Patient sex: M
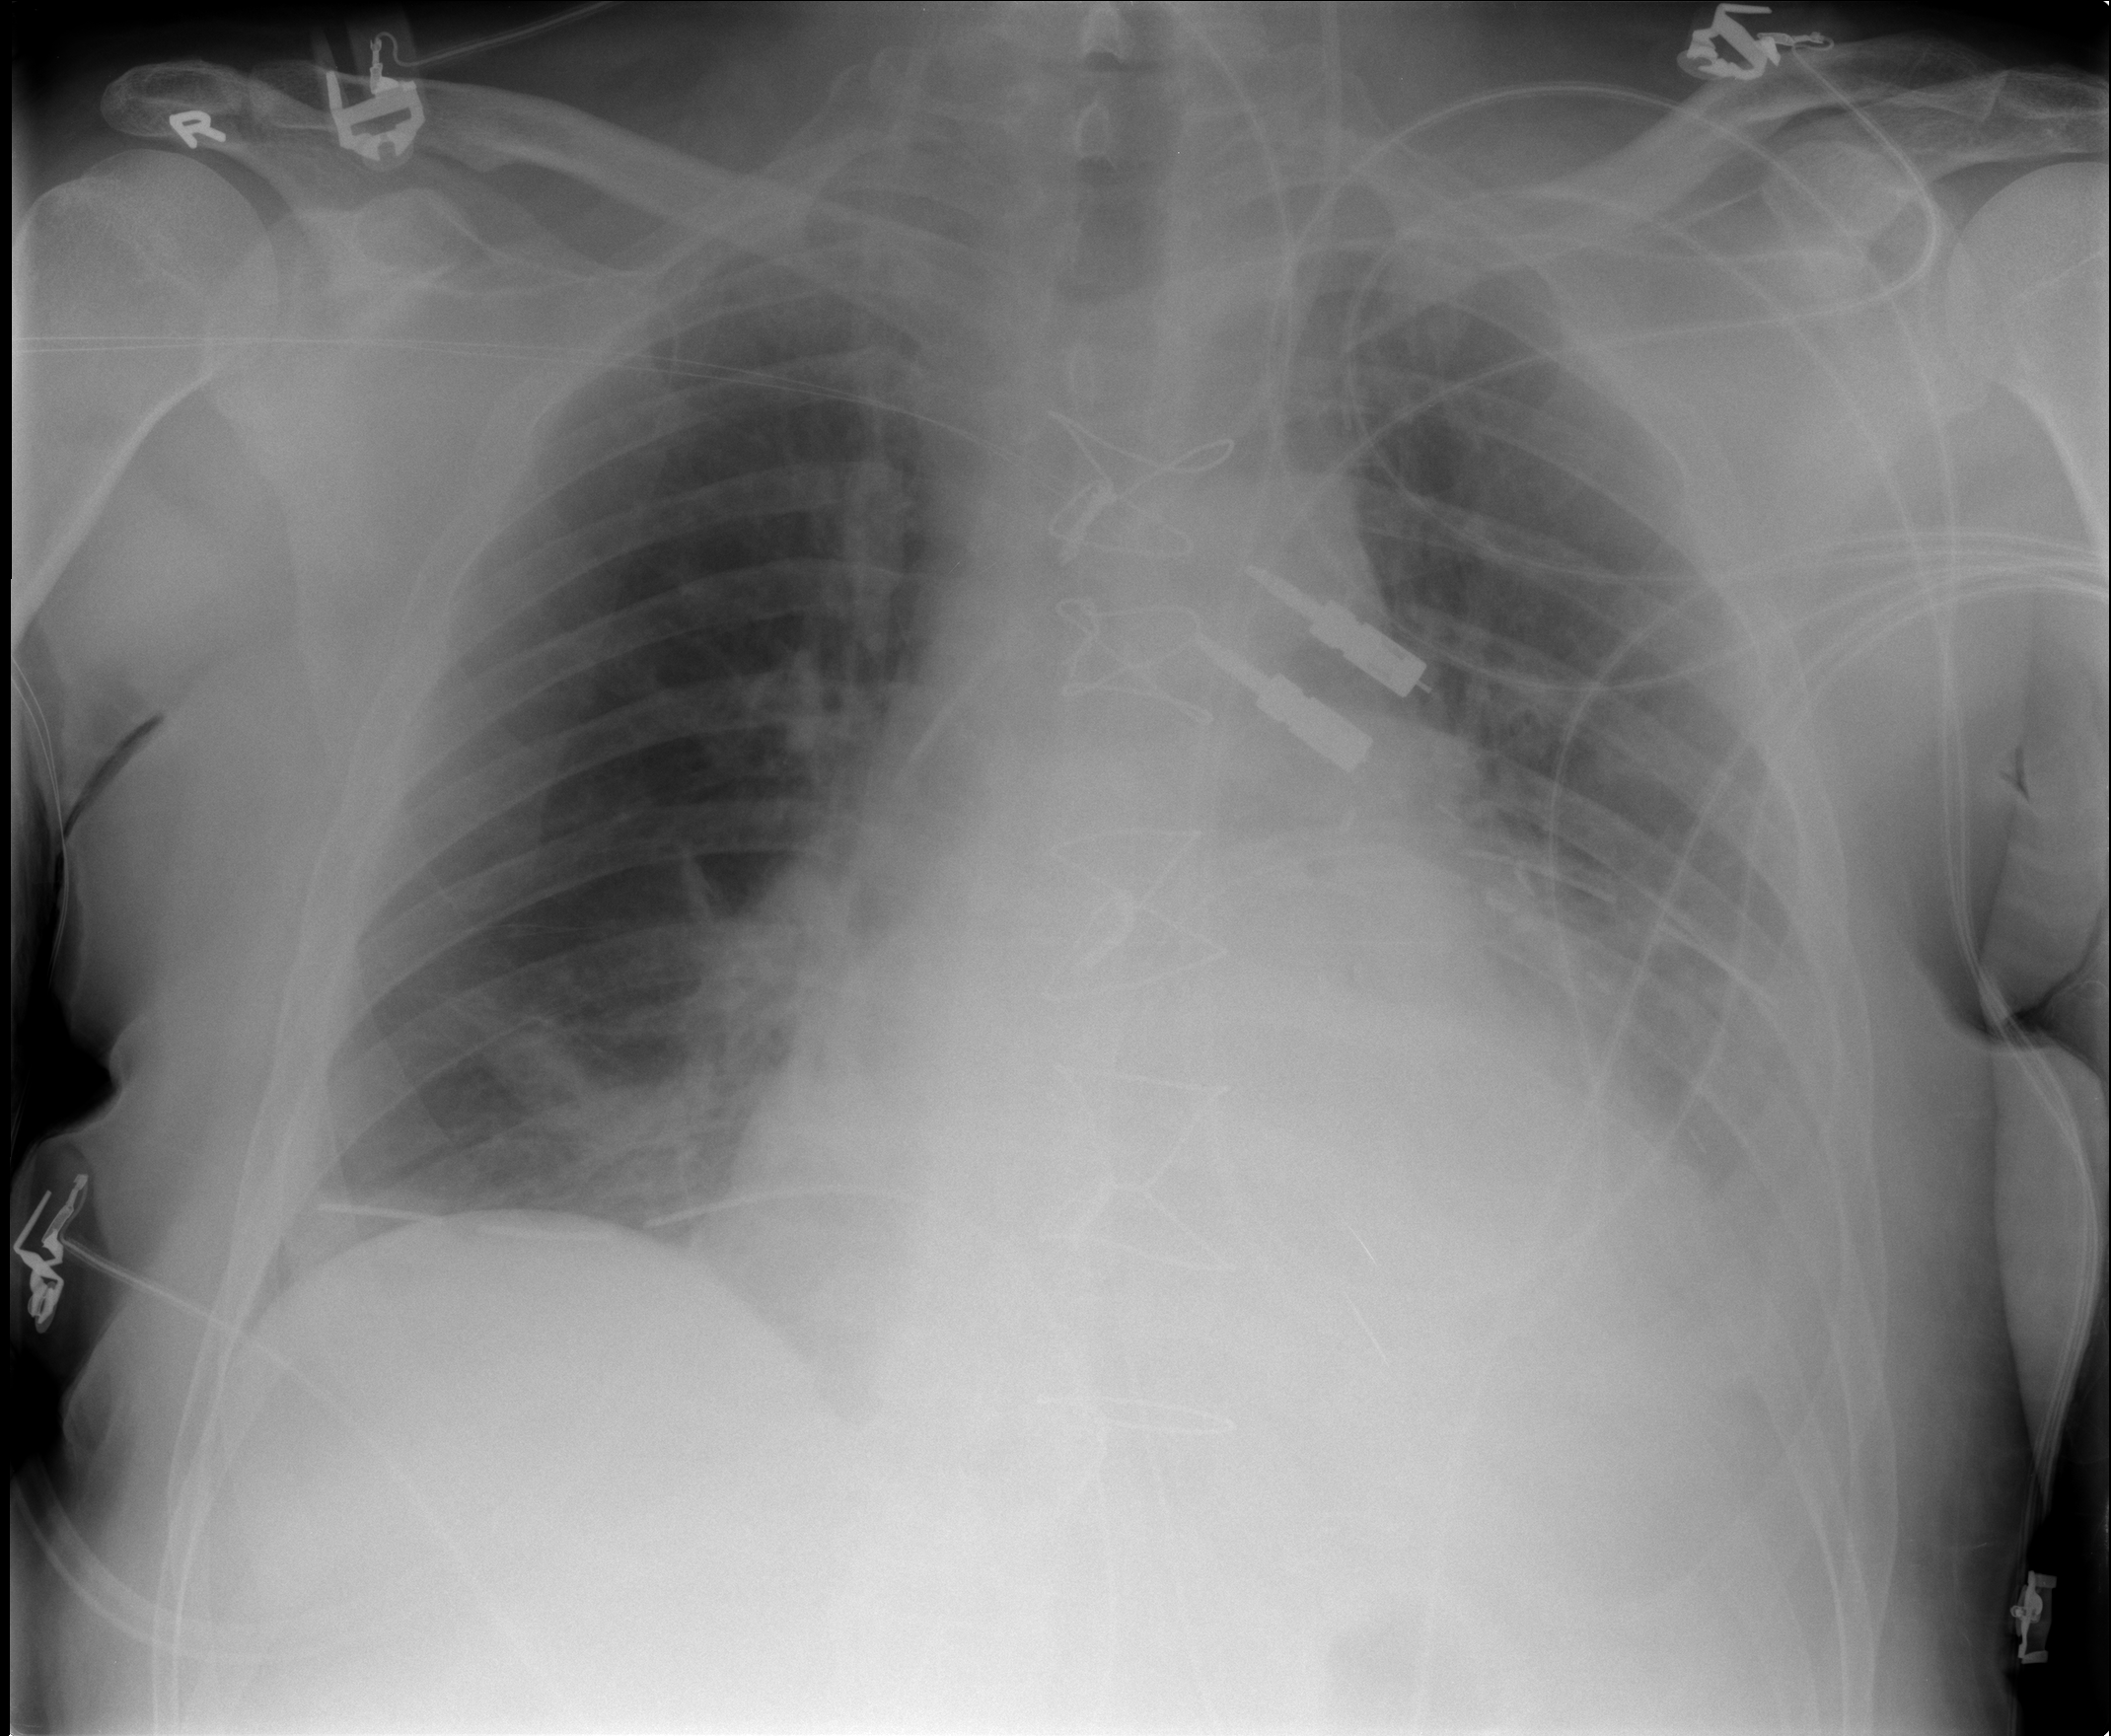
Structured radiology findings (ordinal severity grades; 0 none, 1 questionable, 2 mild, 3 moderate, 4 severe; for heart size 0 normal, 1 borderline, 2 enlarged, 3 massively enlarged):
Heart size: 3
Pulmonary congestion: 0
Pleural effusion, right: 0
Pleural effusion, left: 3
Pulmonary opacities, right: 0
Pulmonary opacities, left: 0
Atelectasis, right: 1
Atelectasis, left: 2